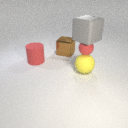
small red rubber sphere below large gray rubber cube